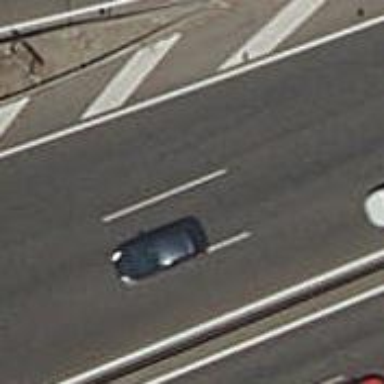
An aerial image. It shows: Motorway.